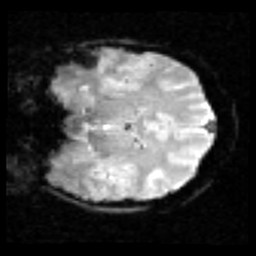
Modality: inplaneT2
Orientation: coronal
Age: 25
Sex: female